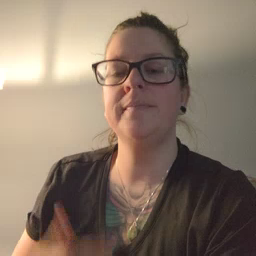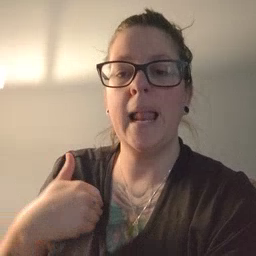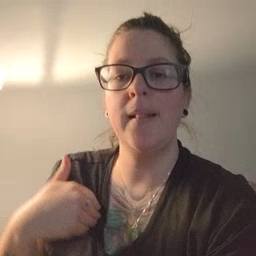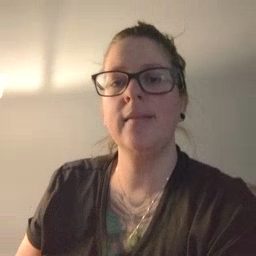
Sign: animal